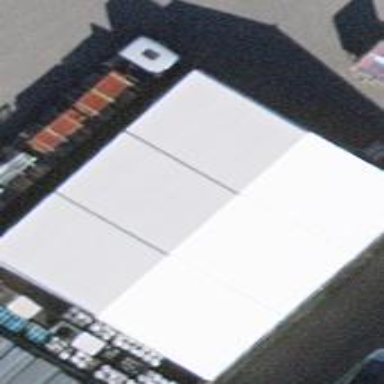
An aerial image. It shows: Industrial building.